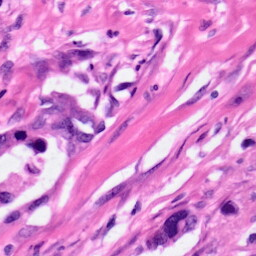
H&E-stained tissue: Pancreatic